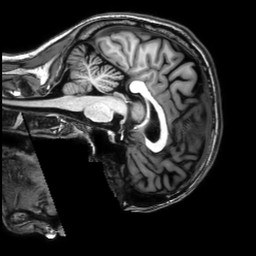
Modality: T1w
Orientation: sagittal
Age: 44
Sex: male
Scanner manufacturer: philips
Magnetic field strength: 3 T
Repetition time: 0.008117 s
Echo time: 0.003713 s